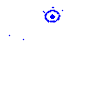
Particle: pion